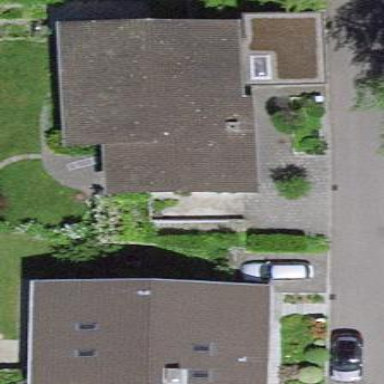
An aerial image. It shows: Simple house.